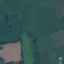
Label: Pasture